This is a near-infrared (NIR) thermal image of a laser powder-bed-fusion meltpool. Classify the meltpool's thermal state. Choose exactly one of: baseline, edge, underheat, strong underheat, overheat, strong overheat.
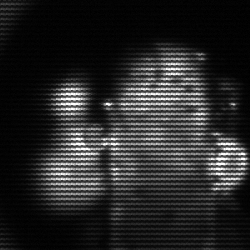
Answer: strong underheat